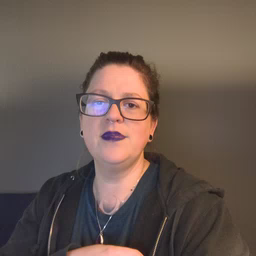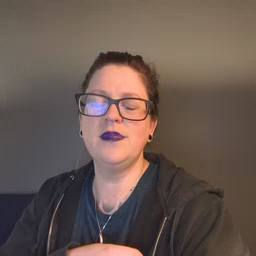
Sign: owie